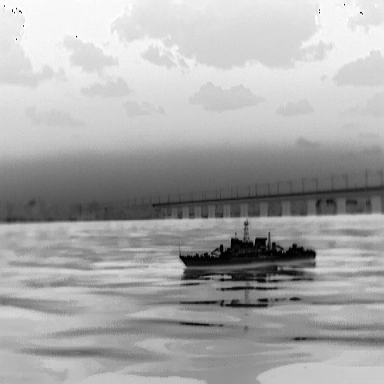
There is a warship in the infrared image.